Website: slack
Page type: billing-address
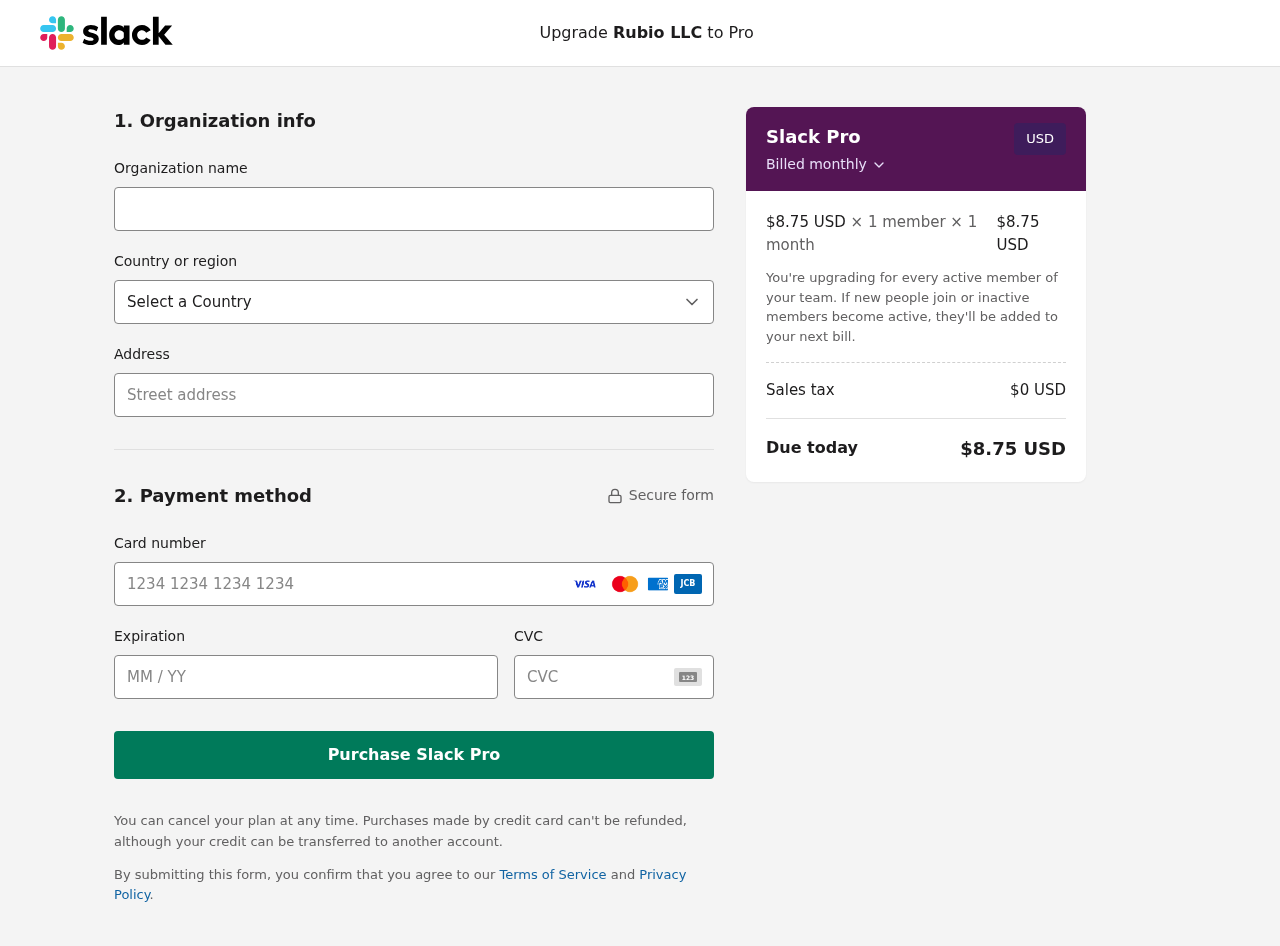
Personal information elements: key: PII_CARD_CVV
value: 318
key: PII_CARD_EXPIRY
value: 01/30
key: PII_CARD_NUMBER
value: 4100 2804 2572 5347
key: PII_COMPANY
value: Rubio LLC
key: PII_COUNTRY
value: United States
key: PII_STREET
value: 46254 Davila Mountain Suite 580
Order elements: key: ORDER_PRICE_PER_MEMBER
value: $8.75 USD
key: ORDER_MEMBER_COUNT
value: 1
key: ORDER_MONTH_COUNT
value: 1
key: ORDER_SUBTOTAL
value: $8.75 USD
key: ORDER_TAX
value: $0
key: ORDER_TOTAL
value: $8.75 USD